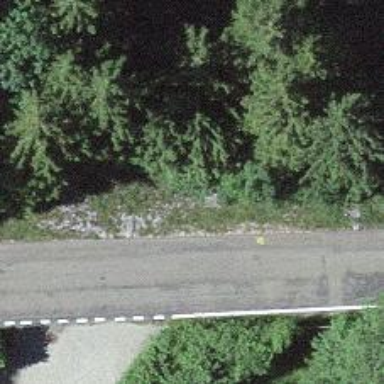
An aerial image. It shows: Tertiary road.